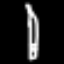
Label: pencil